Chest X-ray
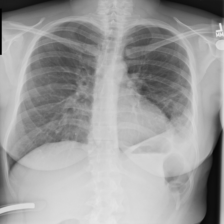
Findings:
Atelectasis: negative
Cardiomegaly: negative
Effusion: negative
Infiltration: negative
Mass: negative
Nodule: negative
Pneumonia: negative
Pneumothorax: negative
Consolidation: negative
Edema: negative
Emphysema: negative
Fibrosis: negative
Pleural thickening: negative
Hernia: negative